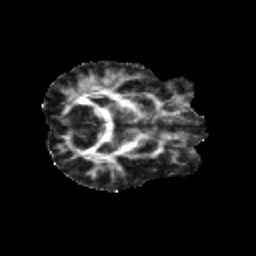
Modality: FA
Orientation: axial
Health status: healthy
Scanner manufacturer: siemens
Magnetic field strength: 3 T
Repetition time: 12 s
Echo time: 0.092 s